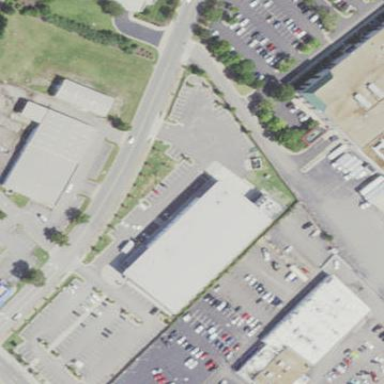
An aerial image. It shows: Supermarket located in building.